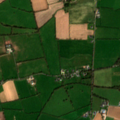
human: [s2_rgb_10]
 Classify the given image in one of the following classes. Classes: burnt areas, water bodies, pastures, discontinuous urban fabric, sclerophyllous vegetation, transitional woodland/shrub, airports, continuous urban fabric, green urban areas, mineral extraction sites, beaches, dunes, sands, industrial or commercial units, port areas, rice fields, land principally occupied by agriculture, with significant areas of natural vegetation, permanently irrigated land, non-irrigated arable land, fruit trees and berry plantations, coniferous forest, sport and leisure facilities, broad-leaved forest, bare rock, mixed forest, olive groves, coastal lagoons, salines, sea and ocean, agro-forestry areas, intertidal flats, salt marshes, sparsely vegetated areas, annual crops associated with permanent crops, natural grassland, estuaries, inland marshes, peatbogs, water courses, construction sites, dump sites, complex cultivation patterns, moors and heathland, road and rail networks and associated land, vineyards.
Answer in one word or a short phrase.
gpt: non-irrigated arable land, pastures, land principally occupied by agriculture, with significant areas of natural vegetation